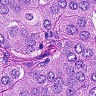
Metastatic tissue present: yes